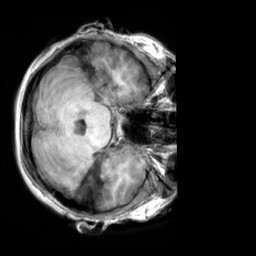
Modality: T1w
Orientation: axial
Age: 26
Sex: female
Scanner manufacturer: siemens
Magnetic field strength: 3 T
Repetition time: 2.3 s
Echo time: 0.00303 s